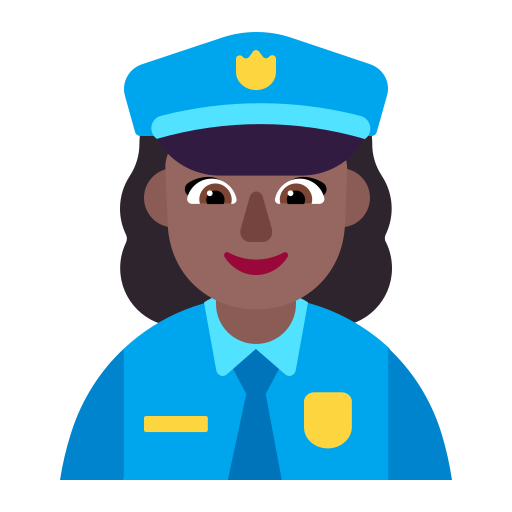
woman police officer flat  dark